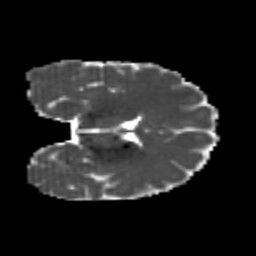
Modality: MD
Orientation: coronal
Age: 23
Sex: female
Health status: healthy
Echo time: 0.074 s